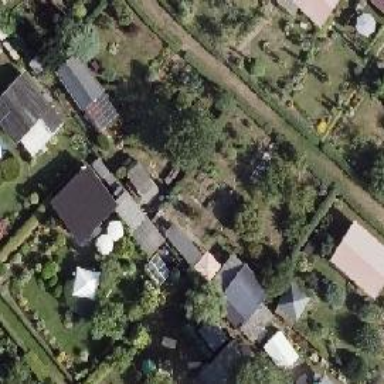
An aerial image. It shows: Plot in the allotments.